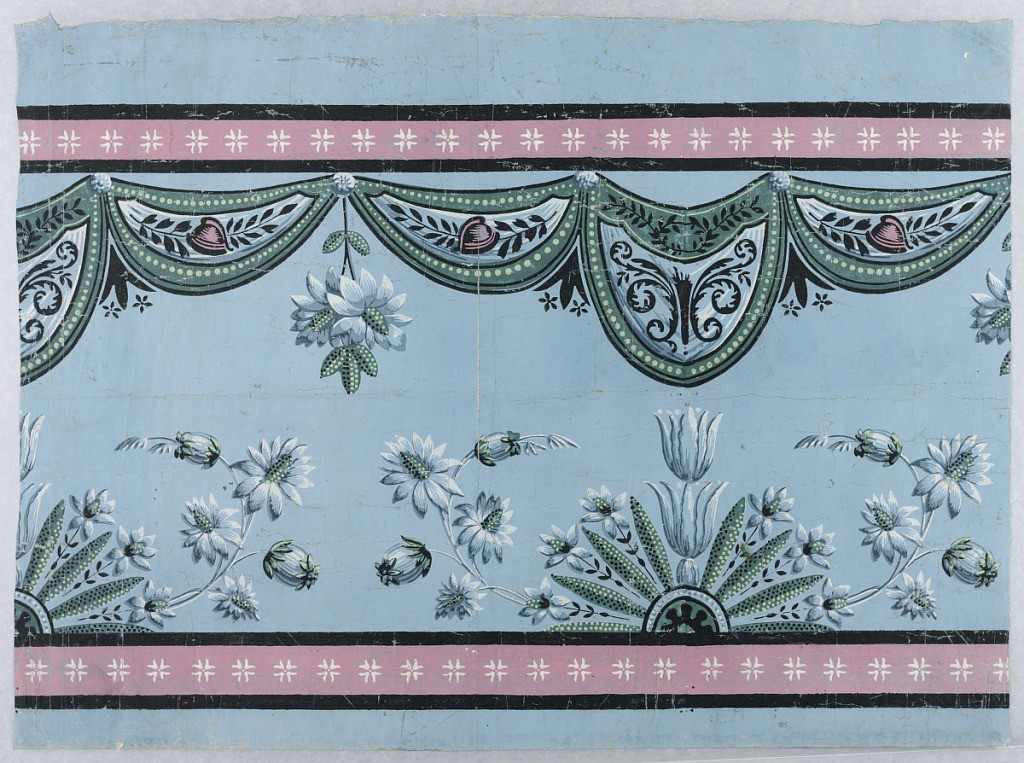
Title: Frieze
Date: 1795–1800
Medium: Block-printed, handmade paper
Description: Horizontal rectangle. Pink bands, with white flower sprigs, along upper and lower edges. Green and blue drapery swags suspended from upper pink band. These overhang delicate blue and green flowers. All on blue ground.